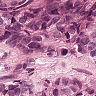
Metastatic tissue present: yes